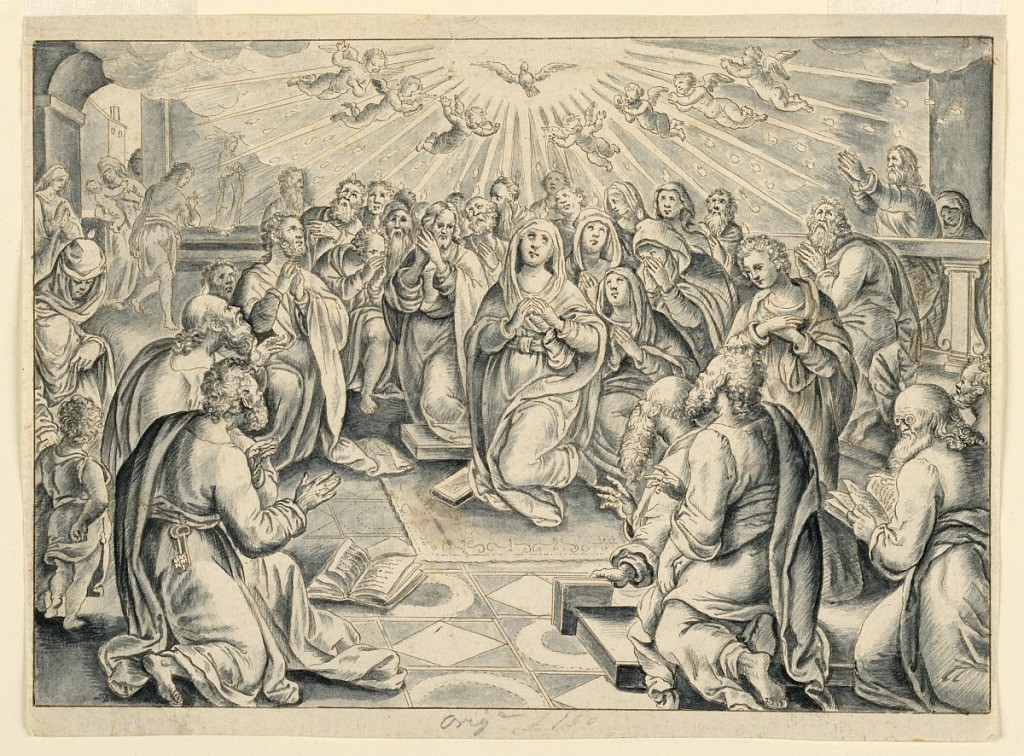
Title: Scene from Acts of the Apostles, after Stradanus
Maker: Jan van der Straet, called Stradanus, Flemish, 1523–1605
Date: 17th century
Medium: Pen and ink, brush and wash on paper
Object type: Drawing
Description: Radiant holy spirit surrounded by adoring angels and kneeling figures.